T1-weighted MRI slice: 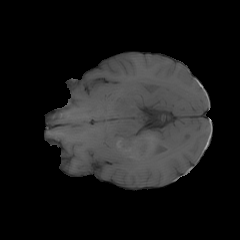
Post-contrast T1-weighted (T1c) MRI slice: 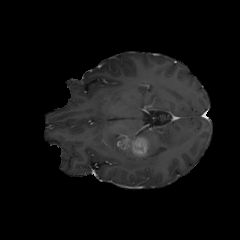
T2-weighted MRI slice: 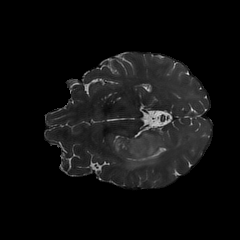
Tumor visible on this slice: yes